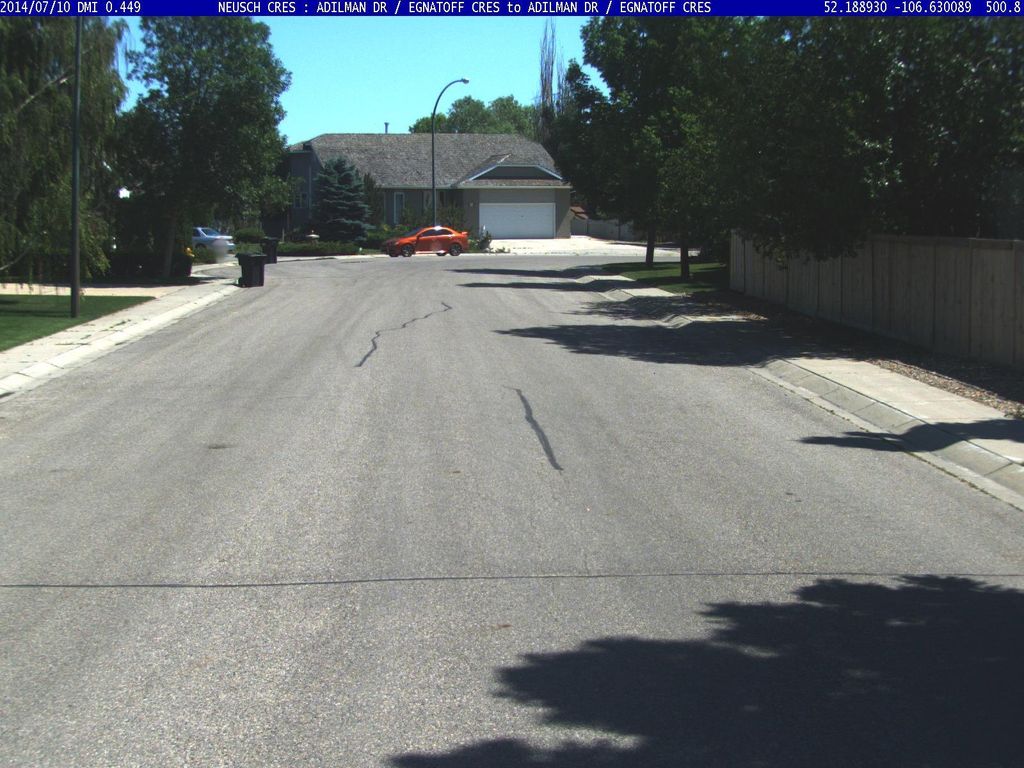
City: saskatoon